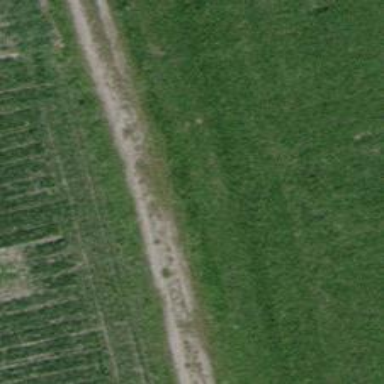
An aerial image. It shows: Track with fine gravel surface graded as grade 2.